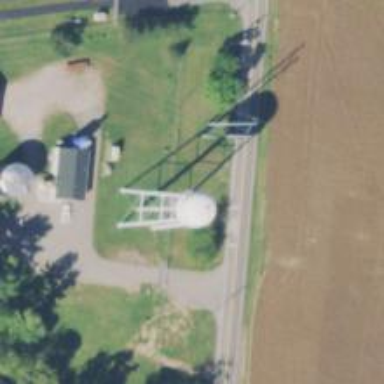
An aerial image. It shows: Water tower that is man-made.